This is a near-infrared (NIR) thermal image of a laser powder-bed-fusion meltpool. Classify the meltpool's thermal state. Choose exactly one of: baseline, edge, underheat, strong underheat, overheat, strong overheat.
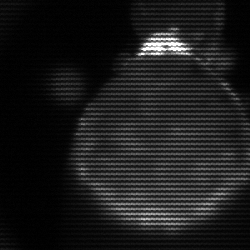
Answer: edge